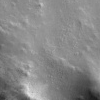
Atmospheric dust classification: not_dusty